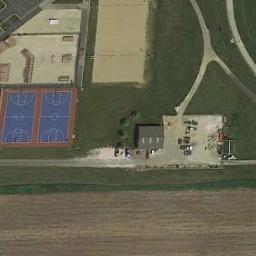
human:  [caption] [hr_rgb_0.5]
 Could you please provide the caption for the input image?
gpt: There are two blue basketball courts on the red playground .

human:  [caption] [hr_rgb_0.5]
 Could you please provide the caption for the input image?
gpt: Two basketball courts next to the open area and a parking lot beside .

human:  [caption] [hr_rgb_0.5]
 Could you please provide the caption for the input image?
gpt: Next to the bare concrete floor are two basketball courts on the lawn,In front of the bare land .

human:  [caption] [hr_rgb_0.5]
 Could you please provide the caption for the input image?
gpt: There is a basketball court on the open place .

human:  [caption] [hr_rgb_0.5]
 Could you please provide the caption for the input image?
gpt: An open space is next to two basketball courts .